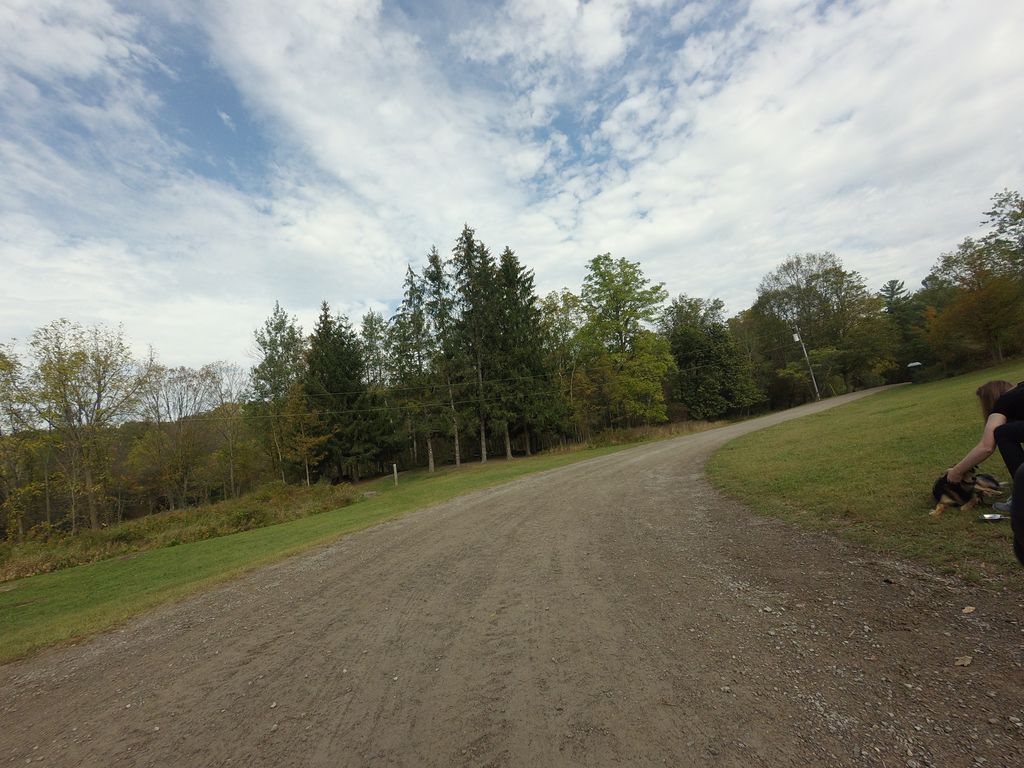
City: hamilton